Question: here is only part of my code, the action does not well ...action. when i view in the google javascript tools i have an id in the action line
when i hit the submit button, nothing happens, its suppose to go to php/form.php with ID 28 in this instance
'''
......
if (mysqli_num_rows($result))
{
while ($row = mysqli_fetch_assoc($result))
{
?>
<form name="form-list" method="post" action='php/form.php?id=<?php echo $row["id"]; ?>' >
<table>
<tr>
<td valign="top">
<label for="surname">Surname</label>
</td>
<td valign="top">
<?php echo $row["title"]; ?>
</td>
</tr>
<tr>
<td valign="top">
<label for="name">Id</label>
</td>
<td valign="top">
<input type="text" value='<?php echo $row["id"]; ?>' name="name" maxlength="50" size="30">
</td>
</tr>
<tr>
<td valign="top">
<input type="button" value="Submit" />
</td>
</tr>
<?php } } ?>
</table>
</form> .....
'''

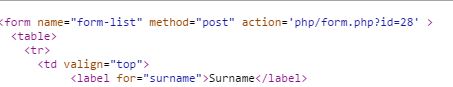
Answer: '''
<input type="submit" value="Submit" />
'''
The input type is not 'button' it is 'submit'.
The value attribute just changes the written text on the button but does not change it's behavior.
## Note to the other answers:
Using POST is fine if he handles the request in the right way. In the given code example everything except the submit button works and is fine.
In this case the id is transmitted as a GET and all other values are submitted via POST. .
Later you do have to use '$_GET["id"]' and '$_POST["name"]'.. or you can even use '$_REQUEST["..."]' for all of them.